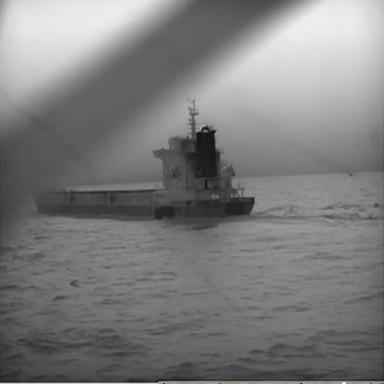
There is a liner in the infrared image.